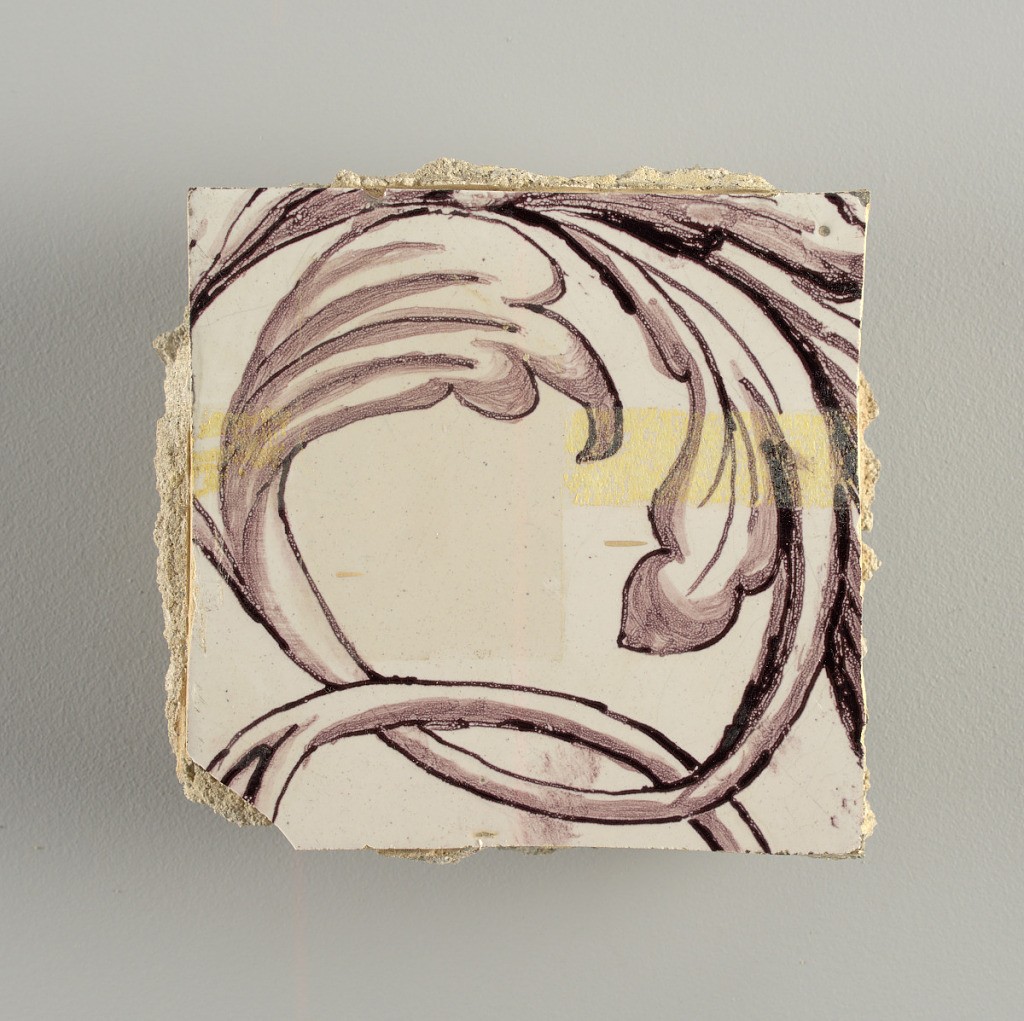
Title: Wall facing
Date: ca. 1725
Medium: tin-glazed earthenware, underglaze
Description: Two vertical rectangles, twenty-three tiles high.  A) Nine tiles wide at top; seven tiles wide at bottom.  B) Ten and one-half tiles wide.

Arabesque design of foliage.  A) with centered figure of Justice under a canopy.  B) with centered urn.